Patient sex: M
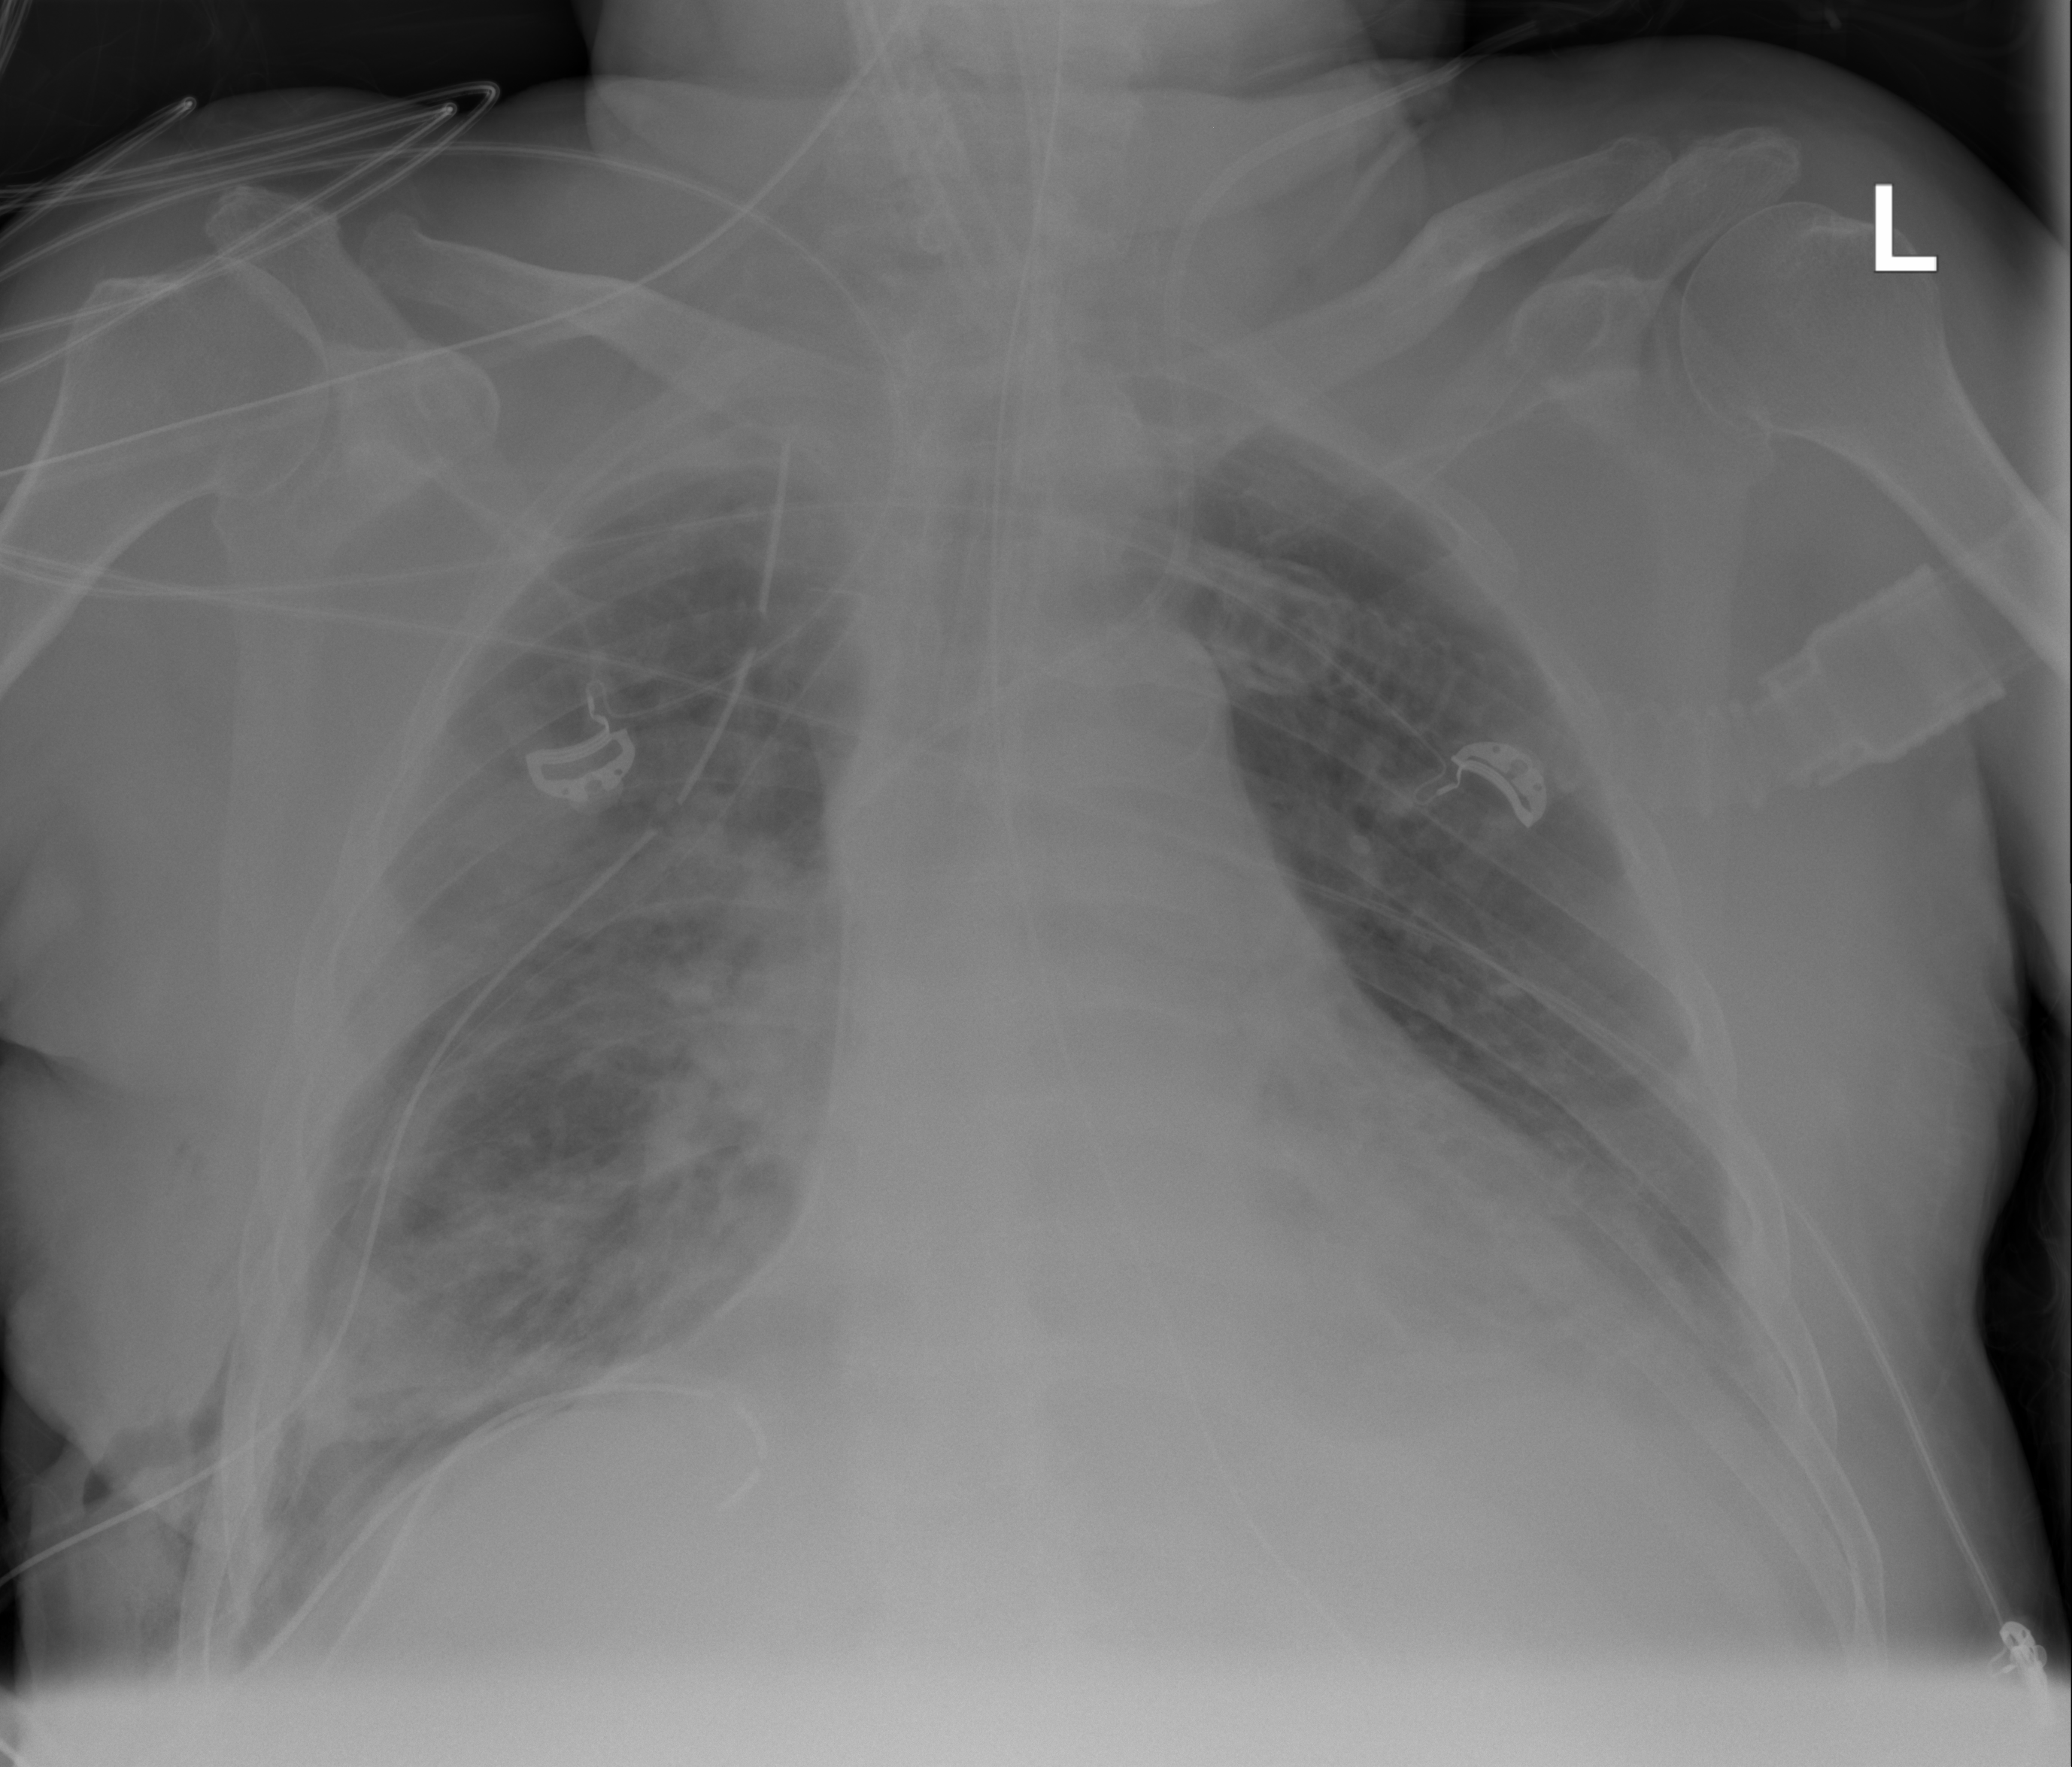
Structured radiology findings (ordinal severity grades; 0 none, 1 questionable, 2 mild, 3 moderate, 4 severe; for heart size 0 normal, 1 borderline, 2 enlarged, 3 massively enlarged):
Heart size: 1
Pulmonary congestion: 2
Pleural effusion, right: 2
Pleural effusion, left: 2
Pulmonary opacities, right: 1
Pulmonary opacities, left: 0
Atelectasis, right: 0
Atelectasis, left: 2